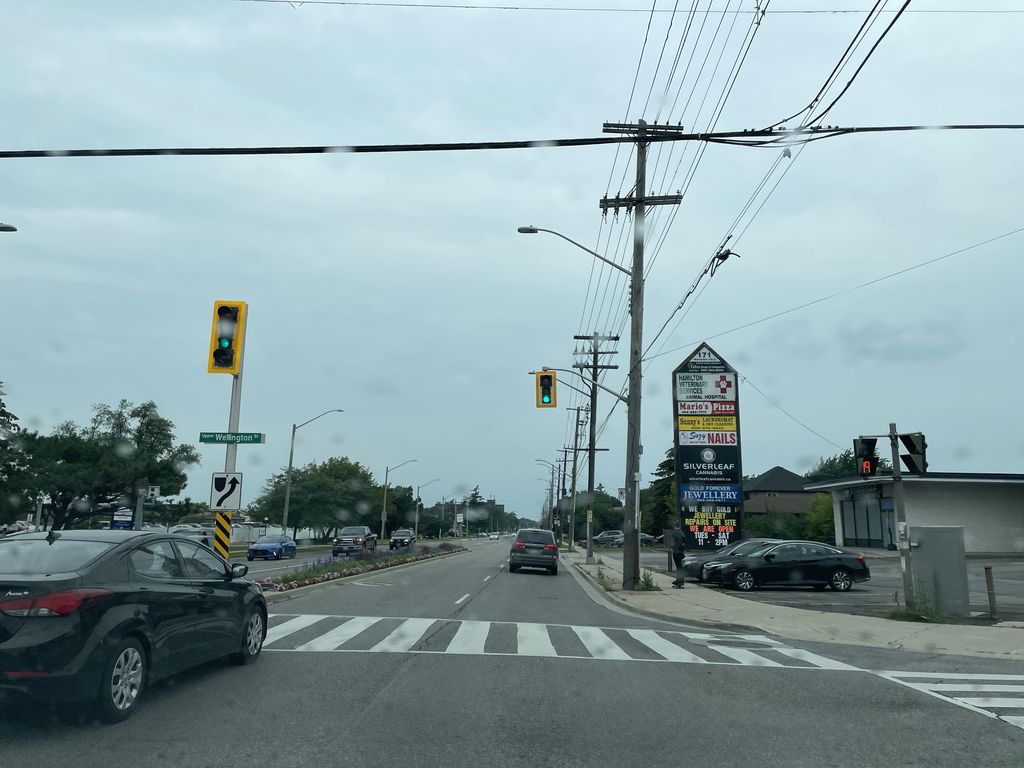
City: hamilton